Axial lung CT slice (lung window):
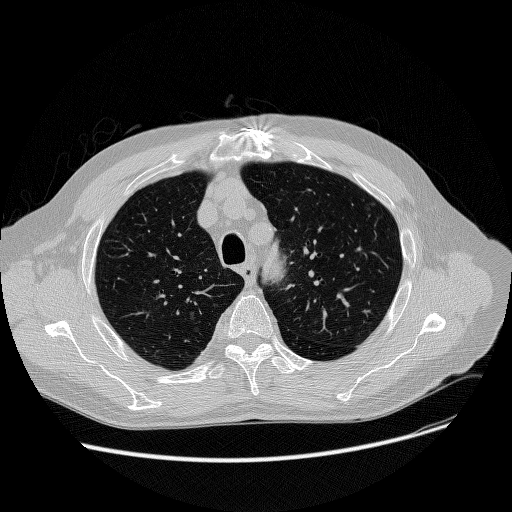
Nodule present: yes
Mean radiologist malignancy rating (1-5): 3